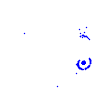
Particle: electron